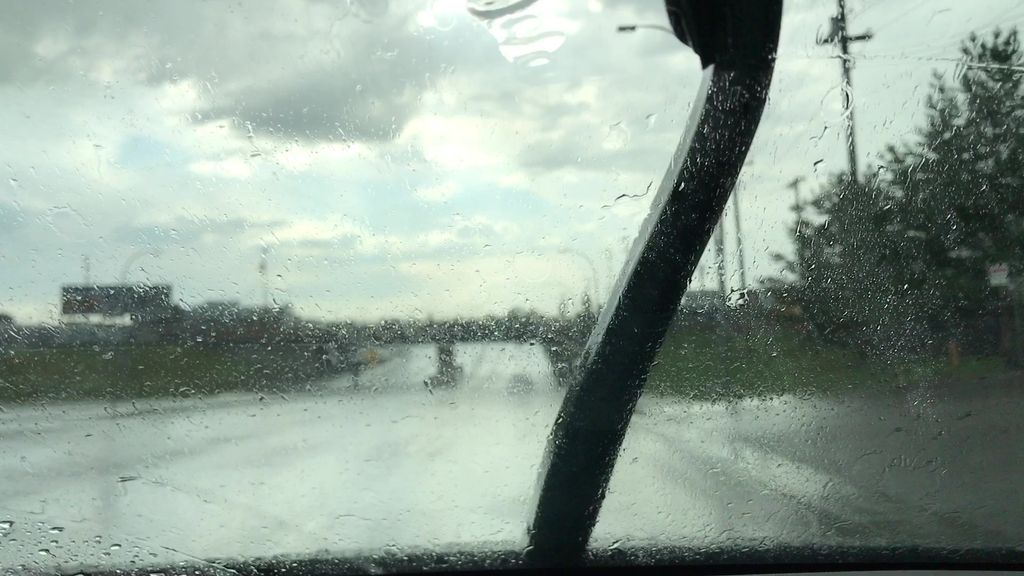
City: edmonton